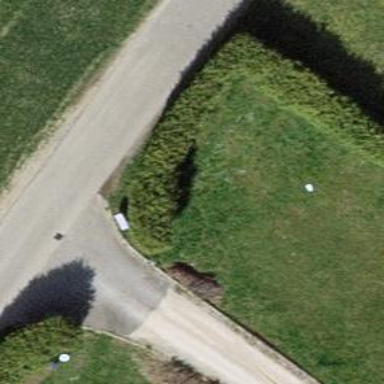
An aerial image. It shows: Hedge acting as barrier.